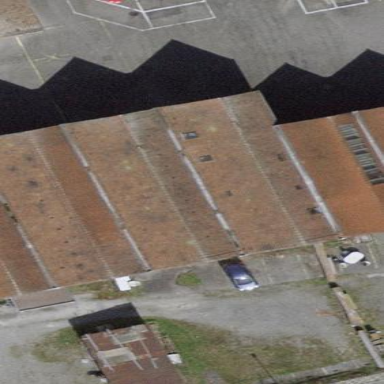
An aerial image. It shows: Garage.